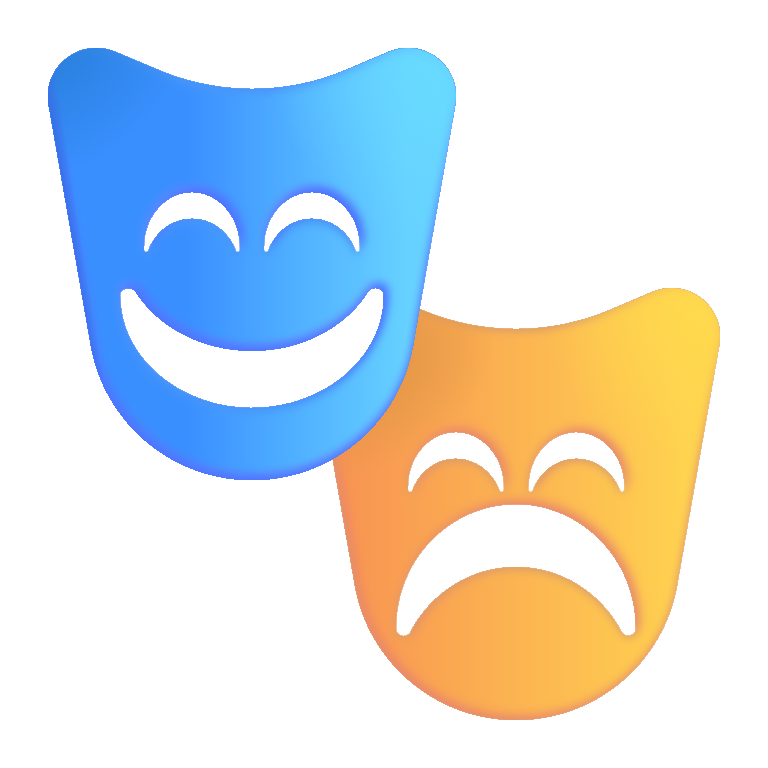
performing arts color